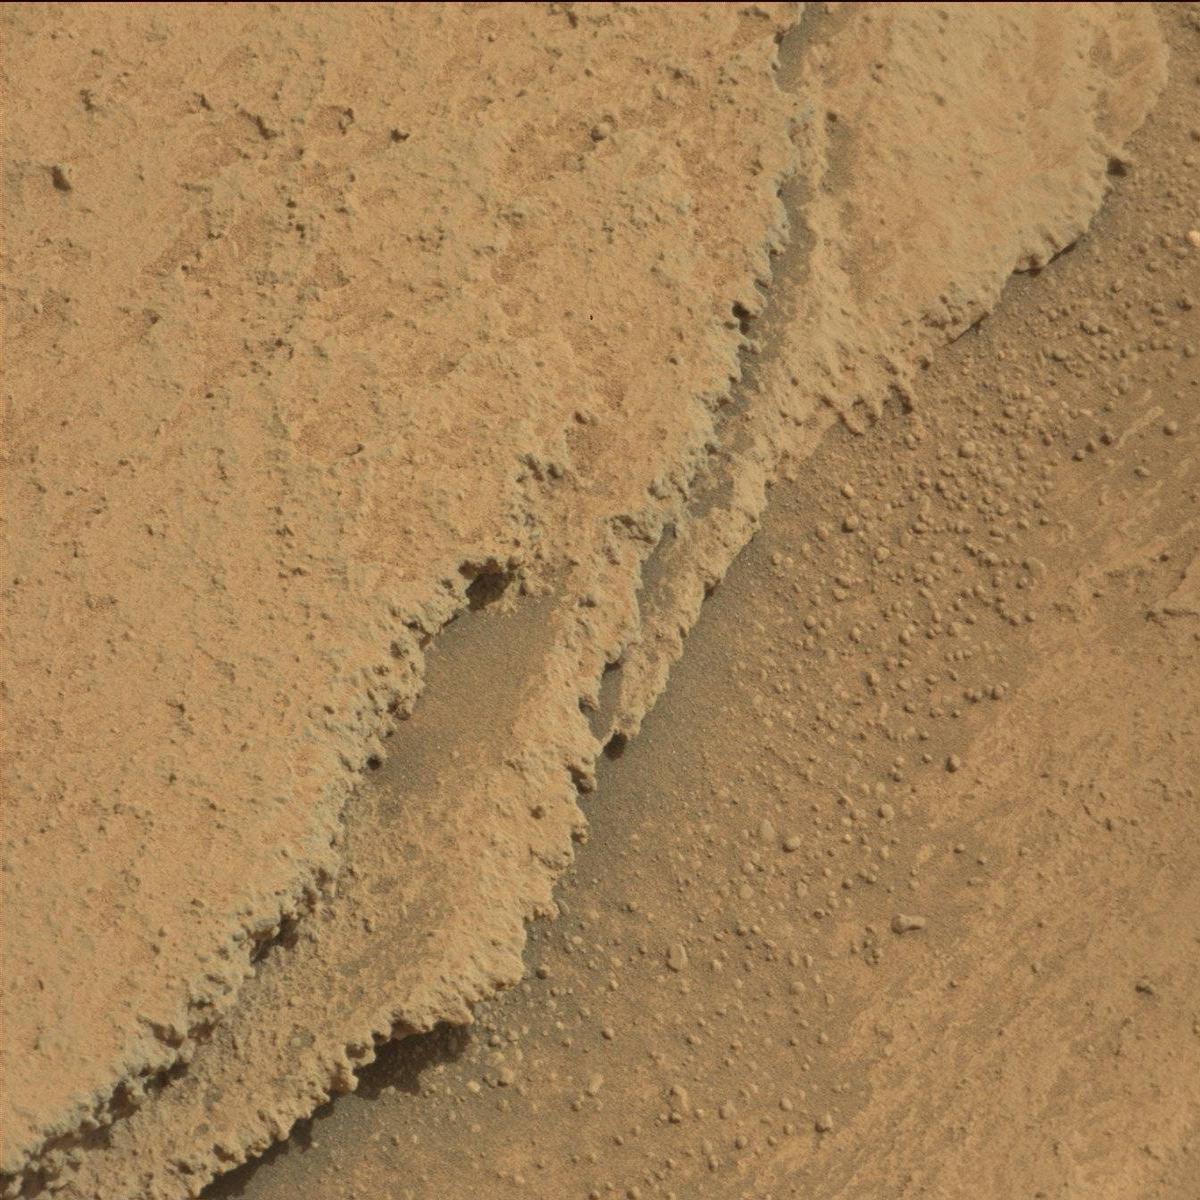
Terrain classes present: Bedrock, Sand / Soil